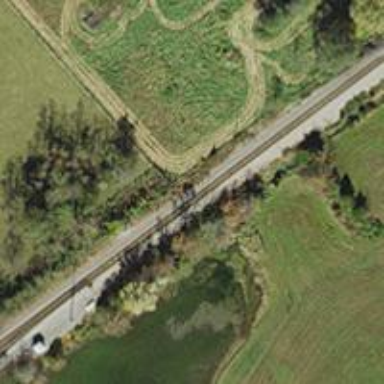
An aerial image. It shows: Railway track.